Question: I got the following working after spinning my head around a thousand times and then referring <URL>
I have the following code in my 'ASP.Net 2.0' project. It works - but to get it to work, I am using 'dataType: "html"'. When I use JSON as datatype I get a parse error: 'Unexpected token <'
How can we make it work with 'JSON'?
Note: Though I am using IE8, some of my users are still using IE6. So I need a solution that works in .
'''
$.ajax({
type: "GET",
url: "admPlantParametersViewEdit.aspx/GetResult",
contentType: "application/json; charset=utf-8",
dataType: "html",
success: function(msg)
{
alert("Hi");
},
error: errorFunction
});
'''
'''
<WebMethod()> _
Public Shared Function GetResult() As String
Return "hello"
End Function
'''

1. Differences between contentType and dataType in jQuery ajax function
2. What is content-type and datatype in an AJAX request?
3. How to return JSON from a 2.0 asmx web service
4. ASP.NET AJAX PageMethods call load whole page for .NET 4.5 IIS 7.5
5. Support cross-domain requests (specifically multiple methods in WebInvoke) in Rest WCF
6. jQuery $.ajax(), $.post sending "OPTIONS" as REQUEST_METHOD in Firefox
7. Cannot set content-type to 'application/json' in jQuery.ajax
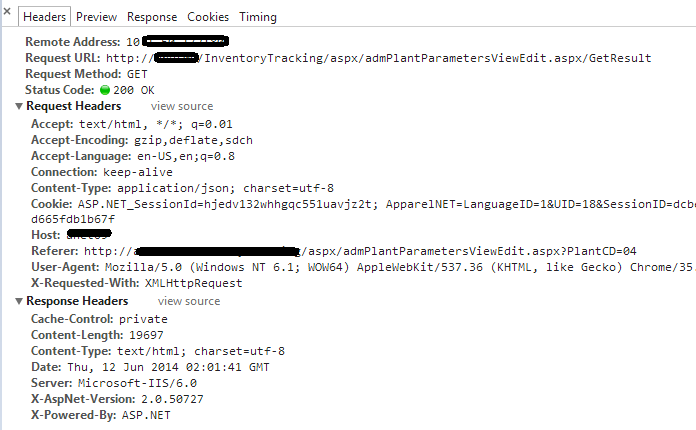
Answer: I figured it out after referring following two posts
<URL>
<URL>
> Since you're using .NET 2.0, the most likely culprit is that you've got the AJAX Extensions installed, but haven't updated your web.config to use that new handler for ASMX requests.
1. Download ASP.NET AJAX 1.0 and install it, if not done already http://www.microsoft.com/en-us/download/details.aspx?id=883
2. Add proper httpHandler after removing the existing one as shown below [This configuration is for .Net 2.0 only. Refer the blog mentioned above for other versions] <httpHandlers>
<remove verb="*" path="*.asmx"/>
<add verb="*" path="*.asmx" validate="false"
type="System.Web.Script.Services.ScriptHandlerFactory,
System.Web.Extensions, Version=1.0.61025.0,
Culture=neutral, PublicKeyToken=31bf3856ad364e35"/>
</httpHandlers>
3. Refer jquery ajax with asp.net not working
As
'''
<httpModules>
<add name="ScriptModule" type="System.Web.Handlers.ScriptModule, System.Web.Extensions, Version=1.0.61025.0, Culture=neutral, PublicKeyToken=31bf3856ad364e35"/>
</httpModules>
'''
and
'''
<assemblies>
<add assembly="System.Web.Extensions, Version=1.0.61025.0, Culture=neutral, PublicKeyToken=31BF3856AD364E35"/>
<add assembly="System.Web.Extensions.Design, Version=1.0.61025.0, Culture=neutral, PublicKeyToken=31BF3856AD364E35"/>
</assemblies>
'''
.4. Made it as 'POST' and 'json'
'''
$.ajax({
type: "POST",
url: "admPlantParametersViewEdit.aspx/GetResult",
contentType: "application/json; charset=utf-8",
dataType: "json",
success: function(msg)
{
alert(msg.d);
alert(msg);
},
error: errorFunction
});
'''
---
This answer won't be complete without quoting the following lines from encosia
> The ability for ASMX services to return raw JSON is made possible by two key features originally added by the ASP.NET AJAX Extensions v1.0
1. JavaScriptSerializer
2. ScriptHandlerFactory
1. Scott Gu's - JSON Hijacking and How ASP.NET AJAX 1.0 Avoids these Attacks
2. A breaking change between versions of ASP.NET AJAX
3. ajax jQuery asp.net error Unexpected token <
4. ASMX ScriptService mistake: Installation and configuration
5. Using JSON.NET with ASP.NET Web API
6. jQuery, ASP.NET Web API, and Json.NET walk into a bar...
7. Deployment problems with ASP.NET AJAX applications